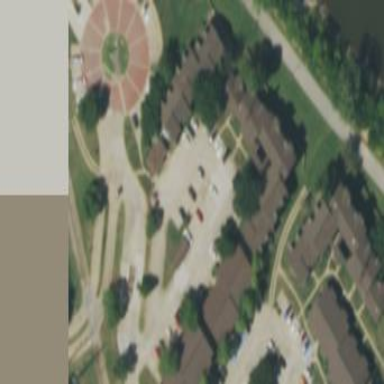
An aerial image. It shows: Street-side parking area.